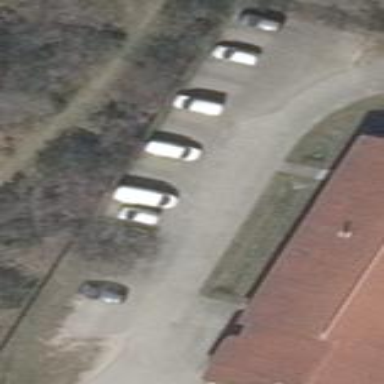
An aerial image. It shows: Parking area.